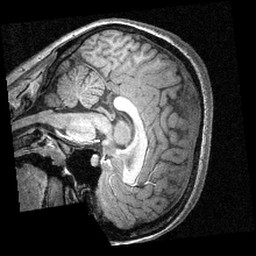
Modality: T1w
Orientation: sagittal
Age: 18
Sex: female